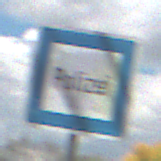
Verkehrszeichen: Polizei
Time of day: Midday
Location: Outdoor (Nature)
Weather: PartlyCloudy
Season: Autumn
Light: Natural